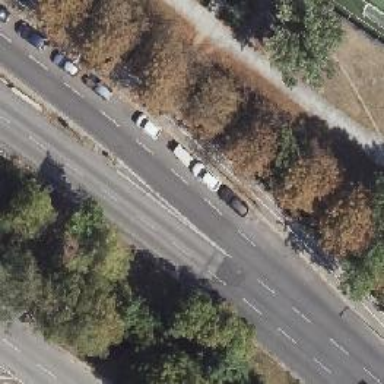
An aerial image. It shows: Secondary road with asphalt surface and cycle track on the right side.